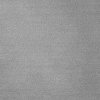
Atmospheric dust classification: dusty